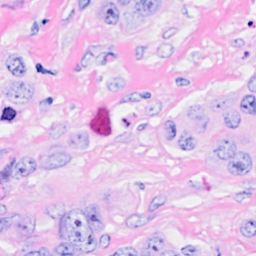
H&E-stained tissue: Breast